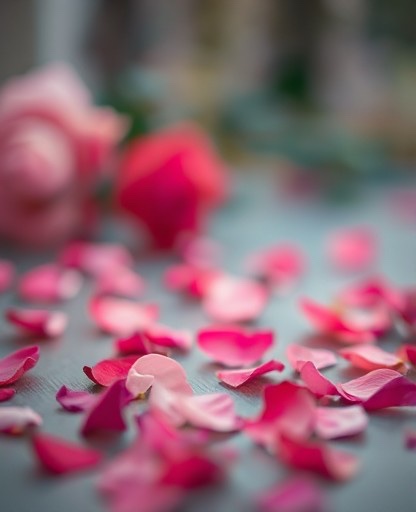
Category: Valentine